Question: I have an orchestration that gets activated by 1 of 2 types of messages coming in on a parallel shape. The messages are correlated by ID and status and then the remainder of the orchestration gets executed (and the messages get combined into 1).

I would like to devise a way to prevent dehydrated instances of the orchestrations from happening when one of the 2 messages does not come through. So basically, 1 message comes in and the other doesn't, the orchestration instance gets dehydrated while waiting for the second message.
I've been doing a bunch of searching and found a few decent ways to do it if this was serial convoy, but it's not and the order of the messages cannot be guaranteed.
For example, <URL> is very helpful in terms of serial convoys, but still does not satisfy my requirements.
I tried using a listen shape with each of the messages on its own branch and a delay on the third branch, but learned that if you are activating with a listen, all branches must activate and since the delay shape cannot activate an orchestration, it will not compile.
Any suggestions, or should I just give up and go for making a separate database in order to correlate the messages manually using pipelines?
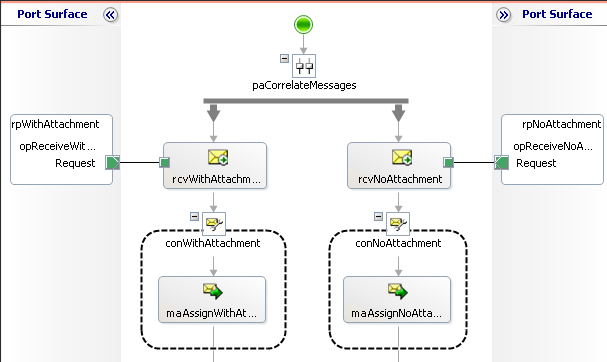
Answer: Based on your description, the title of your message is slightly inaccurate. Dehydration is not the problem, the missing message is.
What you need to do is wrap the Receives in a Scope Shape with a Timeout set. Then, if the other Message does not arrive within the Timeout, a Timeout Exception will be raised, which you can handle and take the appropriate action.
Otherwise, the Parallel Shape will essentially wait forever for the other Message.